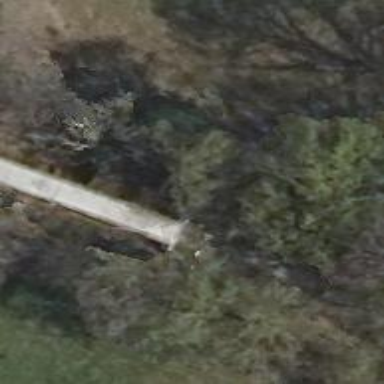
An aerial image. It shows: Abandoned railway with historical significance.